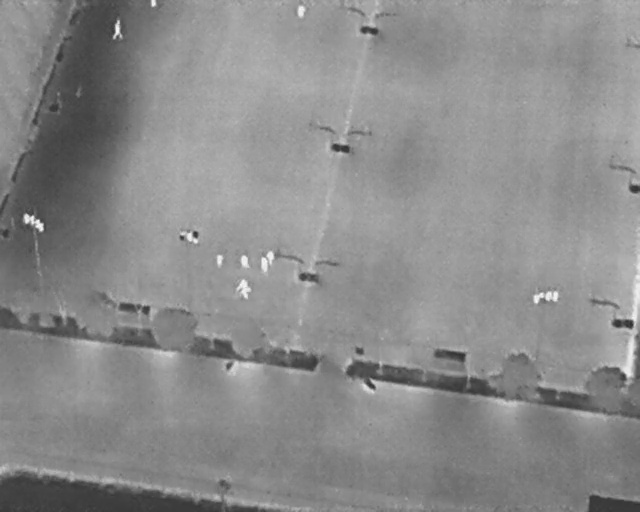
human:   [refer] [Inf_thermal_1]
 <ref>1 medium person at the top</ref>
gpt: <box>[[45, 1, 48, 3, 2]]</box>

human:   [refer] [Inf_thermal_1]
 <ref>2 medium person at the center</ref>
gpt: <box>[[40, 49, 43, 51, 2], [37, 56, 39, 58, 2]]</box>

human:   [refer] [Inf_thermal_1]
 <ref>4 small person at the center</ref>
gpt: <box>[[33, 50, 35, 51, 2], [37, 50, 39, 52, 2], [40, 50, 42, 52, 2], [36, 54, 38, 56, 2]]</box>